Aerial crown-view tile of a tropical tree (Barro Colorado Island, Panama), acquired 20240918:
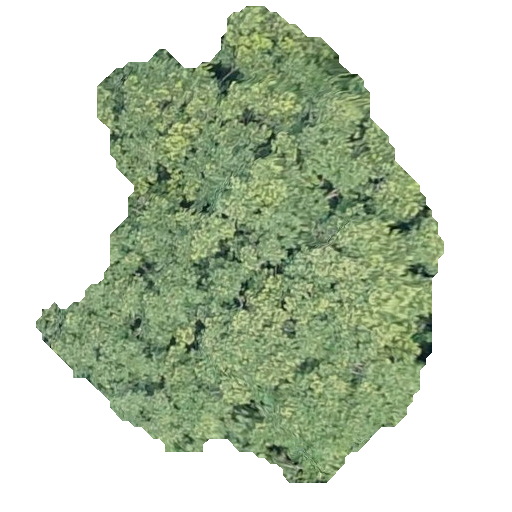
Species: Luehea seemannii
GBIF accepted scientific name: Luehea seemannii
Crown area: 194.249 m²